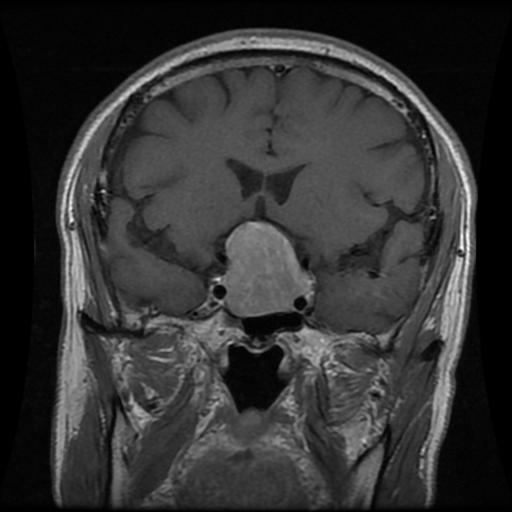
Label: pituitary